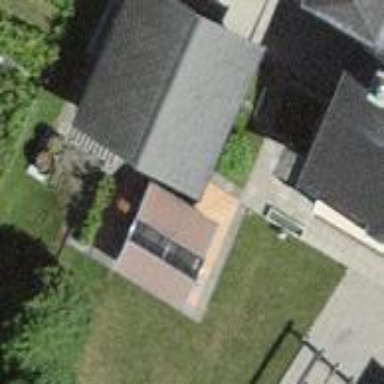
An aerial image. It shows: Garage building.